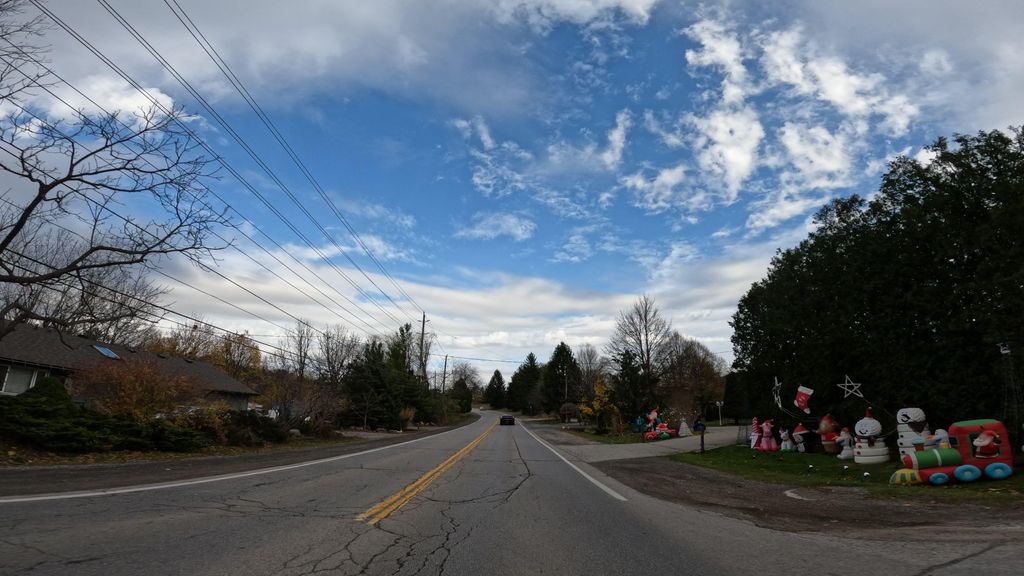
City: hamilton